Question: I'm trying to create a custom switch like this:

What I feel like I need is something like a left/right drawable each in a green/white state, or alternatively a green outline with a drawable for when the choice should be selected.
What I don't understand in posts like <URL> is how all the sample drawables provided slant to the right, and yet the 'on' button slants to the left.
I'm trying with the following 'thumb' drawable.
'''
<selector xmlns:android="http://schemas.android.com/apk/res/android">
<item android:state_checked="true" android:drawable="@drawable/choice_right"/>
<item android:drawable="@drawable/choice_left"/>
</selector>
'''
but it seems to cut the ends off the drawables. If I also set a track to something like this:
'''
<shape xmlns:android="http://schemas.android.com/apk/res/android"
android:shape="rectangle" >
<stroke
android:width="1dp"
android:color="@color/text_input"/>
<corners
android:radius="1dp"
android:bottomLeftRadius="4.5dp"
android:bottomRightRadius="4.5dp"
android:topLeftRadius="4.5dp"
android:topRightRadius="4.5dp" >
</corners>
</shape>
'''
then all I get is a thin line. So, I'm not sure what to try next.
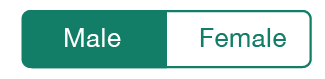
Answer: This cannot be with styling alone, this needs custom view implementation. Thats lot of code so my suggestion for you would be to use 3rd party libraries like
<URL>
This library is tried and tested so its safe to use it instead of rewriting it.